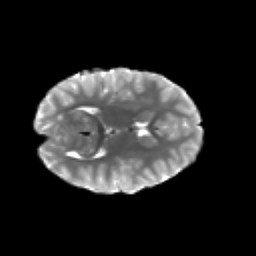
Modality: T2w
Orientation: axial
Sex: male
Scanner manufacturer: siemens
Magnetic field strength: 3 T
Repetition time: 5 s
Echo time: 0.071 s